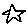
Label: star